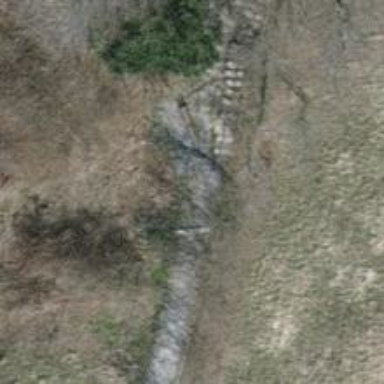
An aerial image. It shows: Bench.